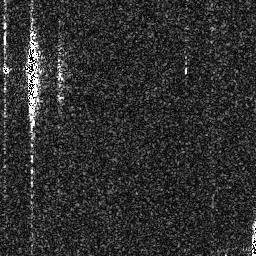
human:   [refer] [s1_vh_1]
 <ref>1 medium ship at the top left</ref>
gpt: <box>[[8, 12, 15, 44, 0]]</box>